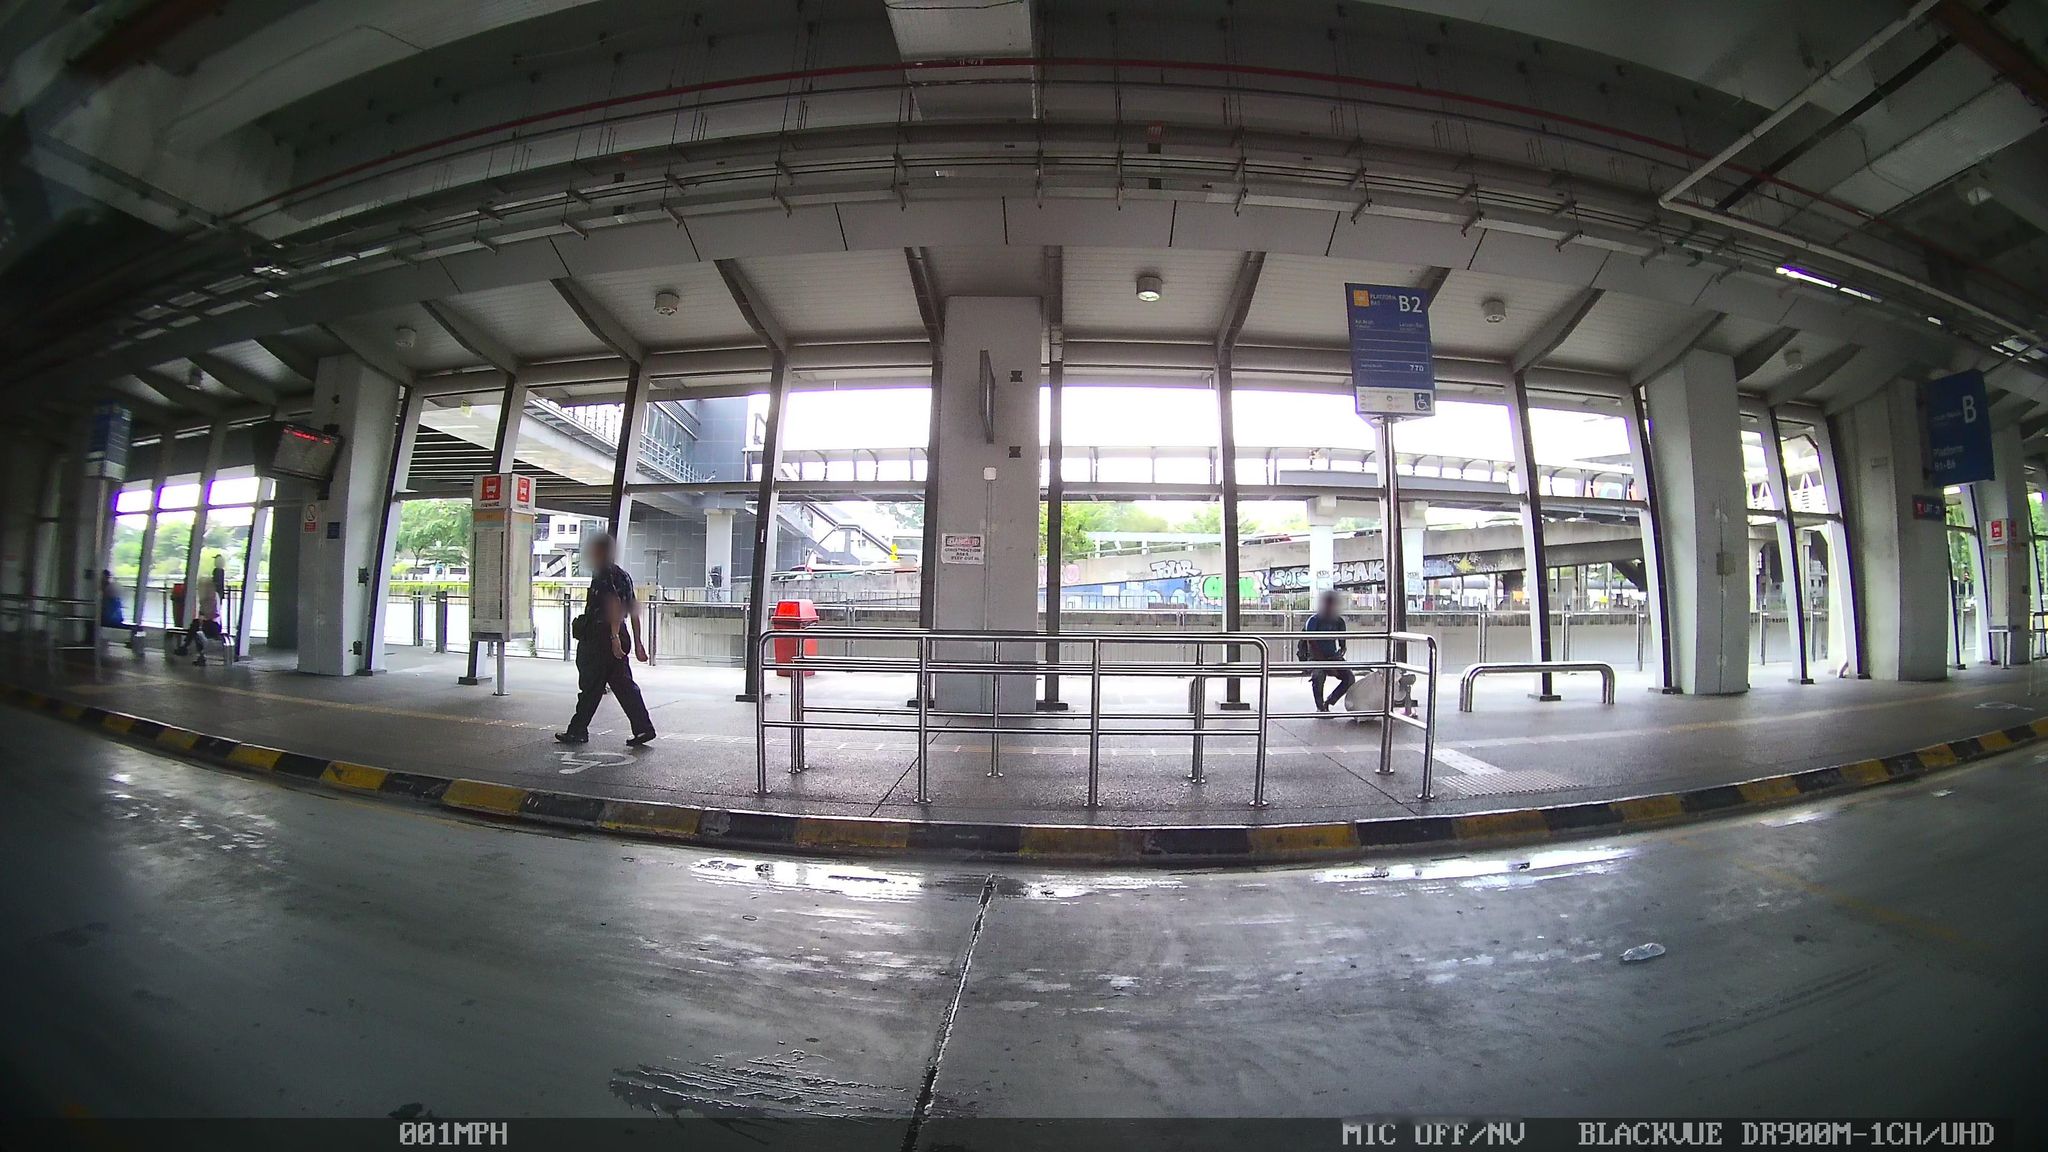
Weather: rainy
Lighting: day
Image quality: slightly poor
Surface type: driving surface
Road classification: corridor
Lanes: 2, 1
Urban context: urban centre
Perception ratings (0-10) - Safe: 1.35, Lively: 6.66, Beautiful: 3.26, Boring: 4.65, Depressing: 4.11, Wealthy: 1.03